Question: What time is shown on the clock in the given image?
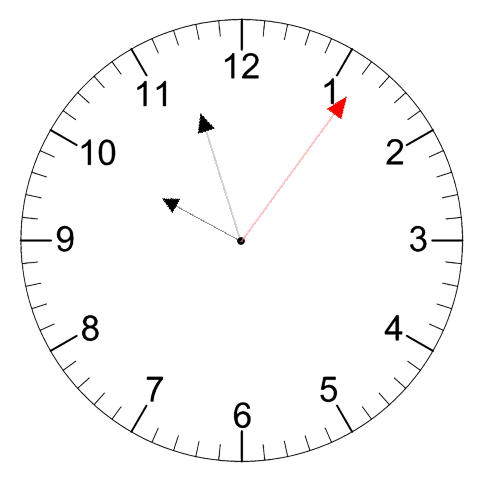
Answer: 09:57:06